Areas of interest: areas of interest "Suzhou City Toll Station (G1522 Changzhou-Taizhou Expressway Exit)"
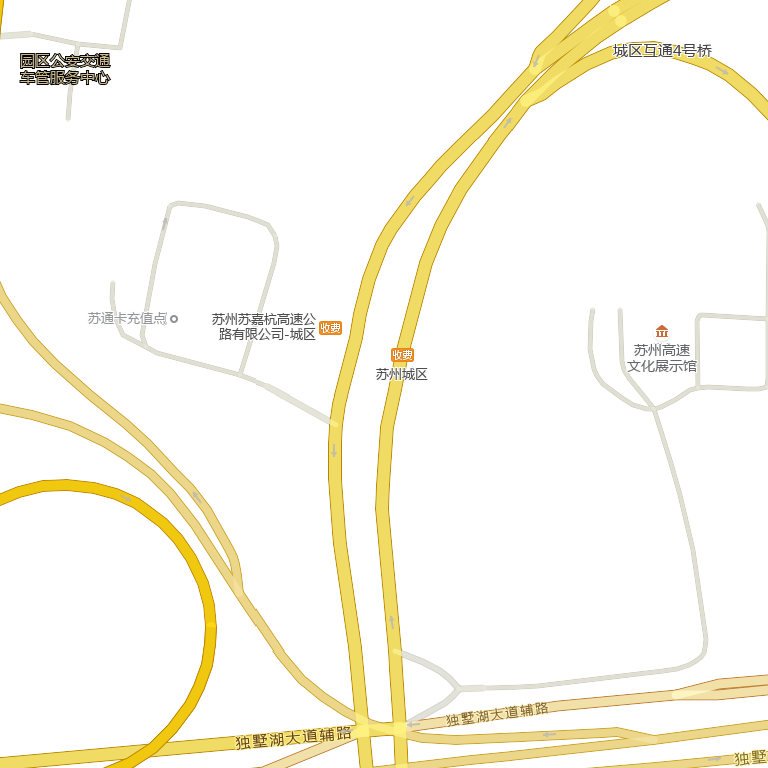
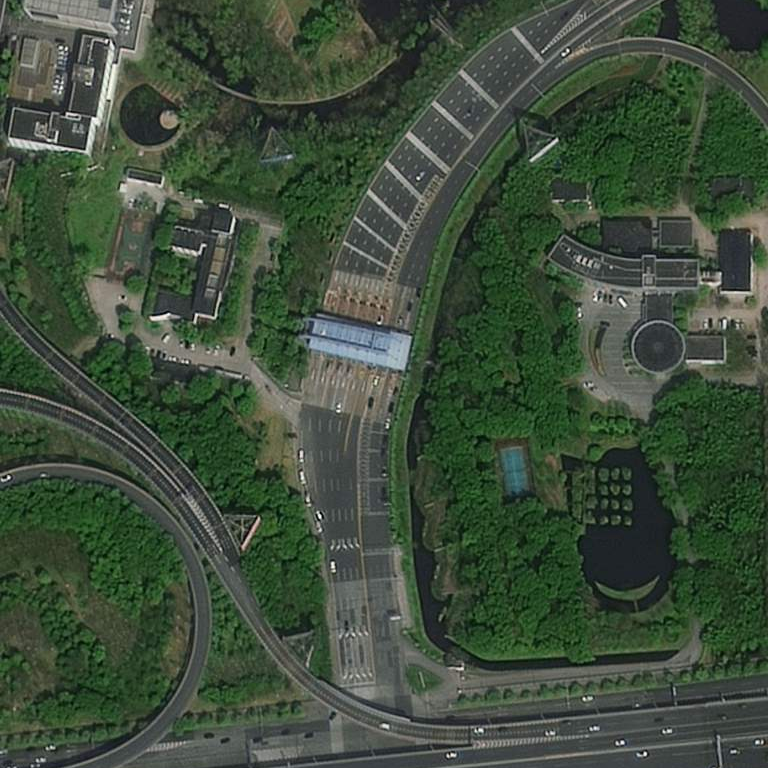